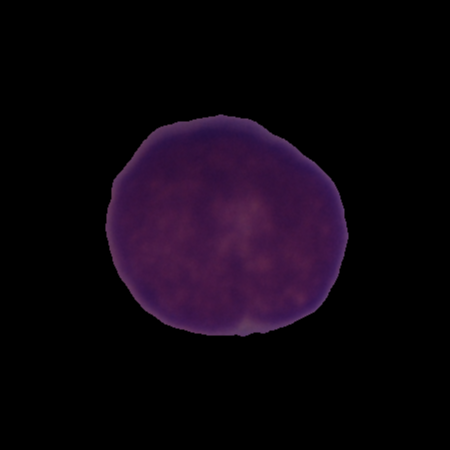
Label: cancer